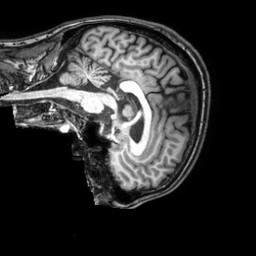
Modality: T1w
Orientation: sagittal
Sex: male
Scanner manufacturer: philips
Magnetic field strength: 3 T
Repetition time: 0.008241 s
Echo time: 0.00377 s